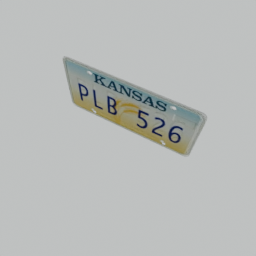
Label: mechanical